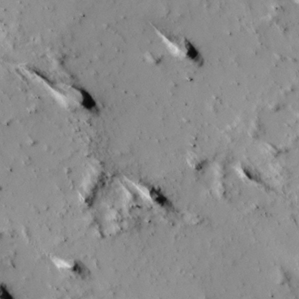
Label: non_frost